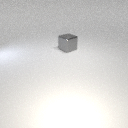
large gray metal cube